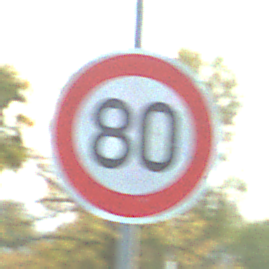
Verkehrszeichen: Geschwindigkeit80
Umgebung: Outdoor, Urban
Tageszeit: MorningAfternoon
Wetter: PartlyCloudy
Licht: Natural
Jahreszeit: NotSpecified
Kontrast: LowContrast